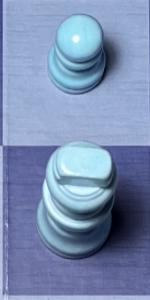
Label: King_White